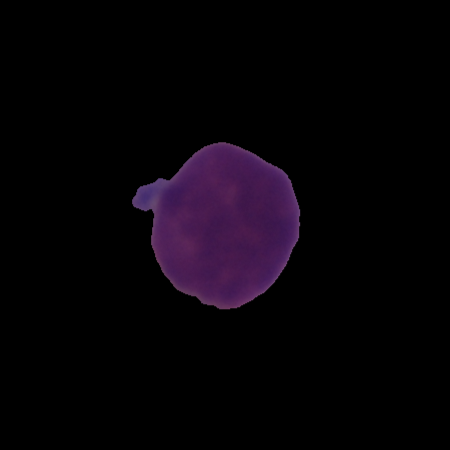
Label: healthy